Question: I need to create an app for ipad.Its something like the contacts app in ipad.(like an open book)
My doubts are whether they are using split view or two different views.
If splitview is used,how could we increase its width and style?
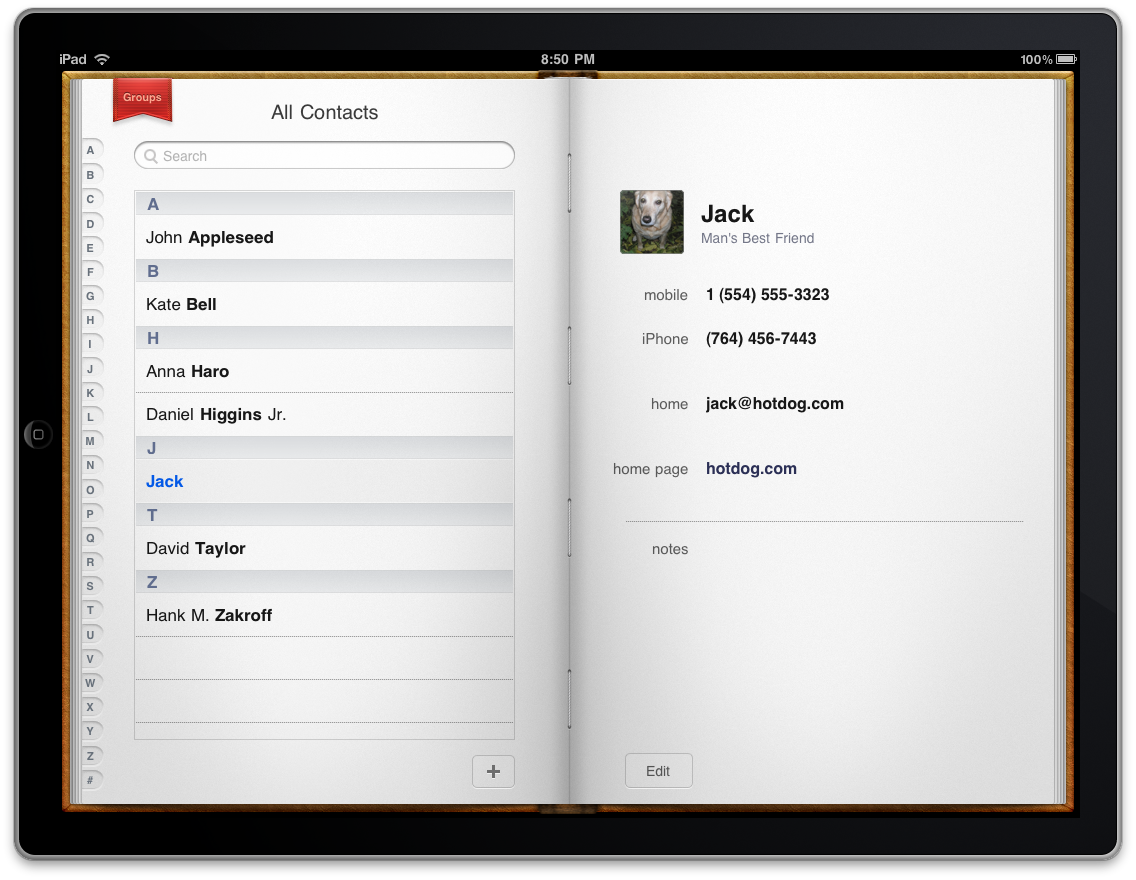
Answer: The background can be just a chunk of graphic or a picture. On top of that you'd add your own or Apples UI elements.
Each functional area should probably be implemented as a separate subview, ie. the 'UITableView' on the left, the index on the right and so forth.
In your words - implement it as separate views not a split view.